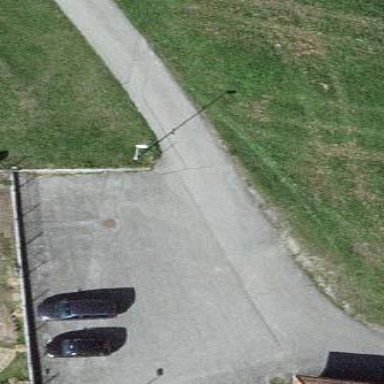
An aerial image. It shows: Parking area with surface.